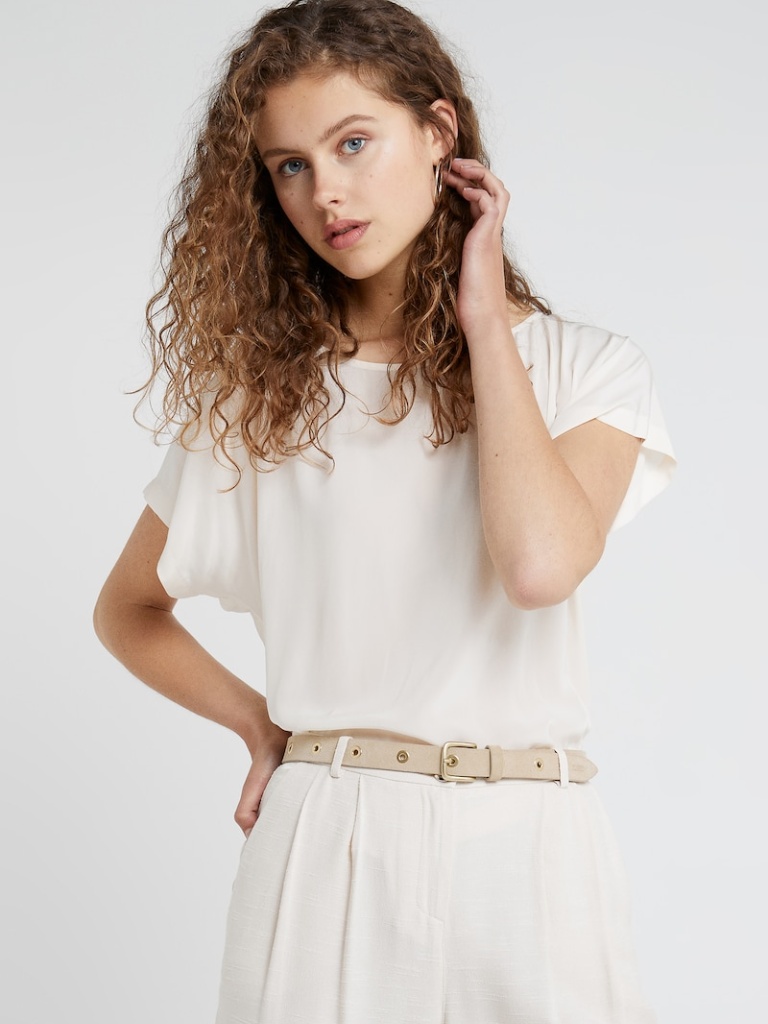
chiffon relaxed short sleeve hip length Fully Tucked in crew blouse